Question: When I Uncomment this line for api documentation
'''
//// Uncomment the following to use the documentation from XML documentation file.
config.SetDocumentationProvider(new XmlDocumentationProvider(HttpContext.Current.Server.MapPath("~/App_Data/BitCoinWrapperAPI.xml")));
'''
I received an error :
'An exception of type 'Microsoft.Practices.ServiceLocation.ActivationException' occurred in Microsoft.Practices.ServiceLocation.dll but was not handled in user code'
'Additional information: Activation error occured while trying to get instance of type HelpController, key ""'
When I call the 'Index' page in the 'HelpController' of the API, anybody knows why?
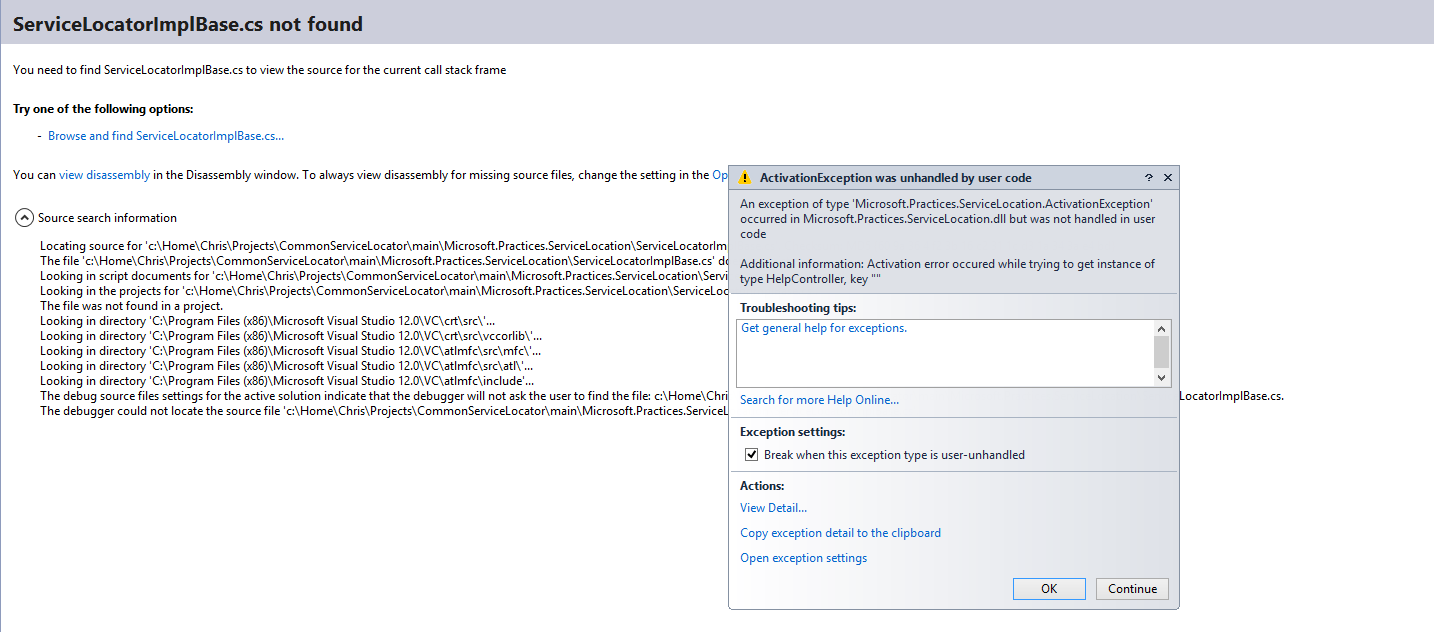
Answer: Well I added this line and it works without exception
'''
ObjectFactory.Configure(x => x.SelectConstructor(() => new HelpController()));
'''